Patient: sex M, age 76
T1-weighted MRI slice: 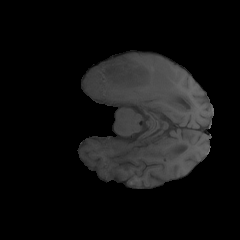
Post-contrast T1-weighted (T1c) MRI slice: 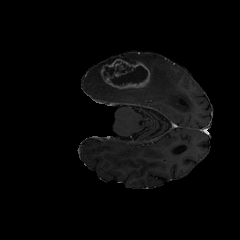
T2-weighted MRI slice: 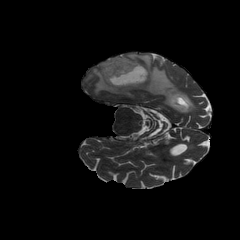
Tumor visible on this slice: yes
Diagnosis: Glioblastoma, IDH-wildtype
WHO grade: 4